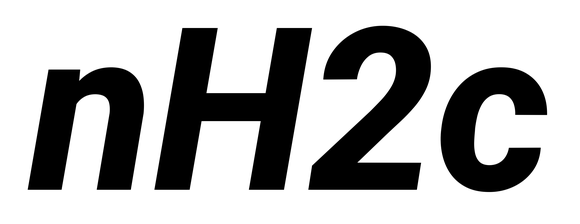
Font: Roboto-Italic_ExtraBold_Italic